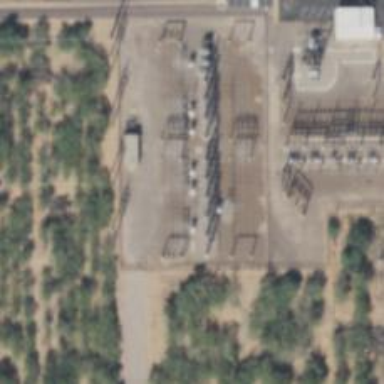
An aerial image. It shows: Switch for power supply.